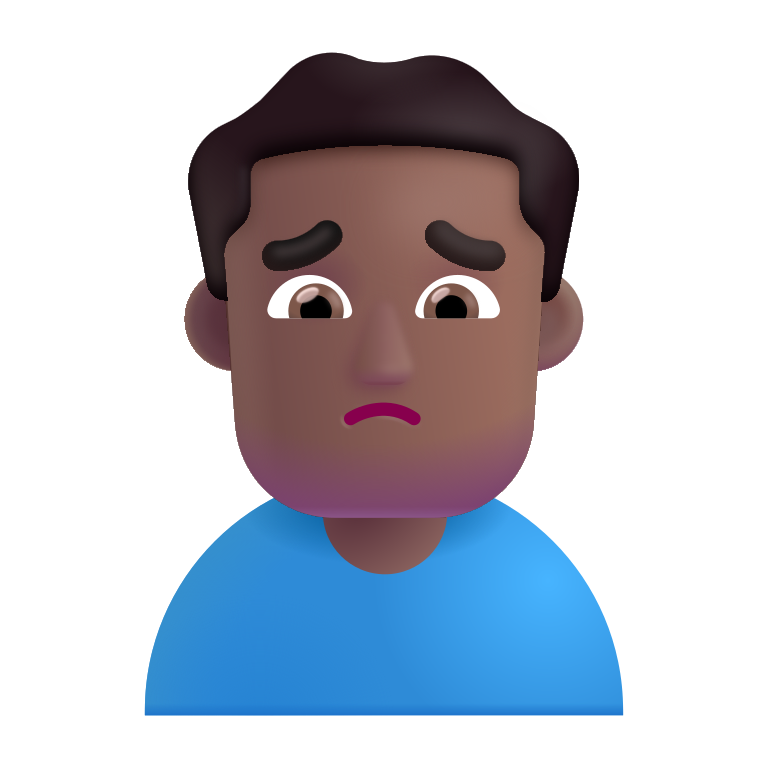
man frowning color  dark